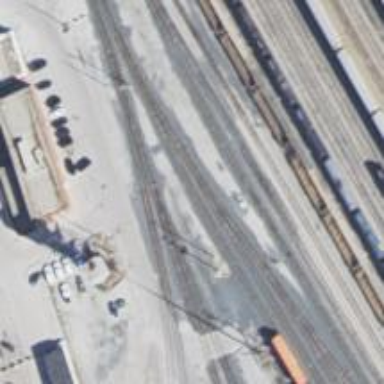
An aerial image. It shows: Railway yard.